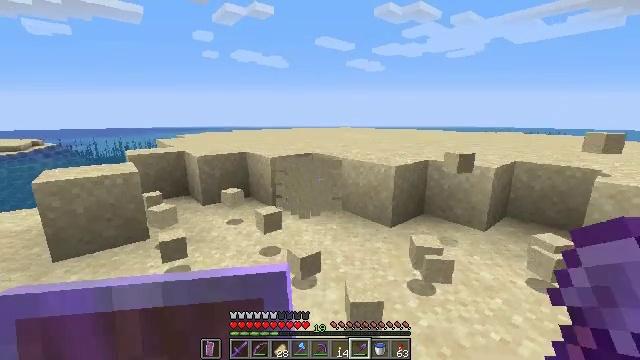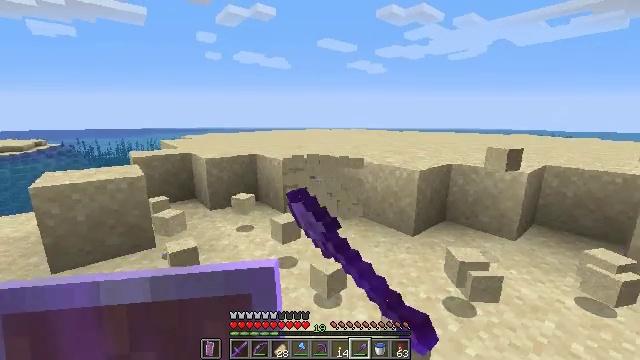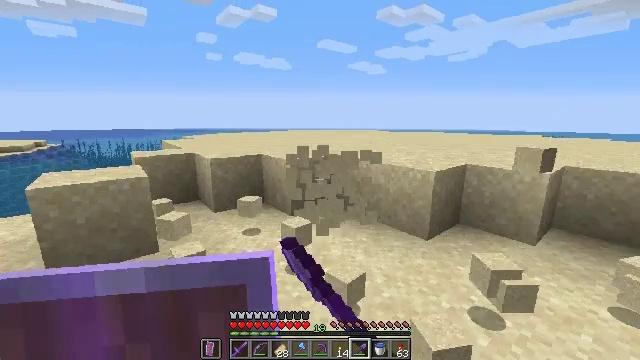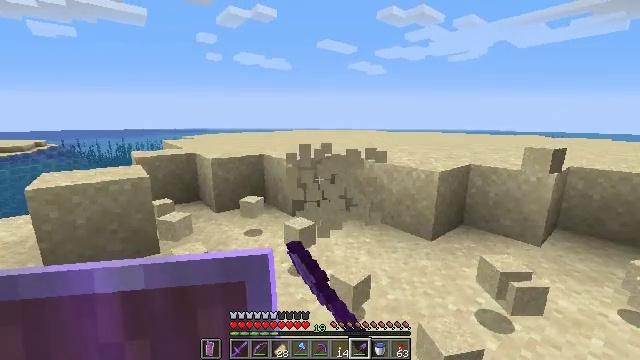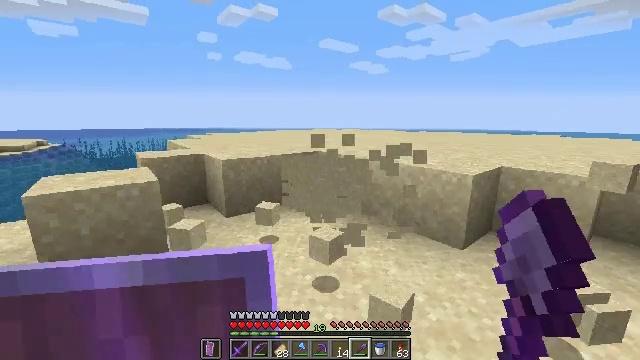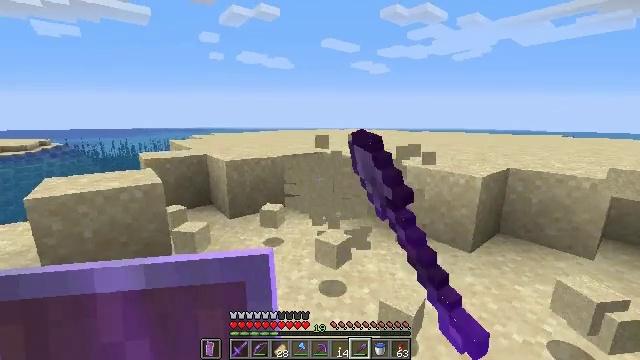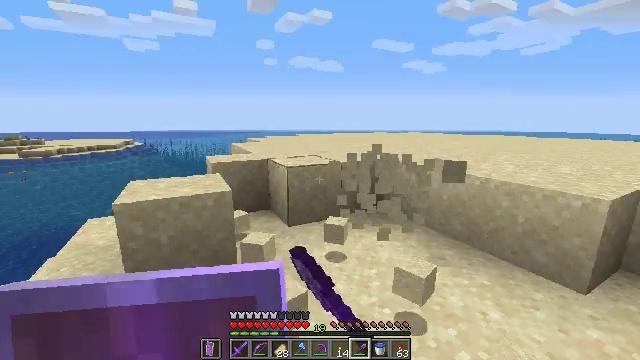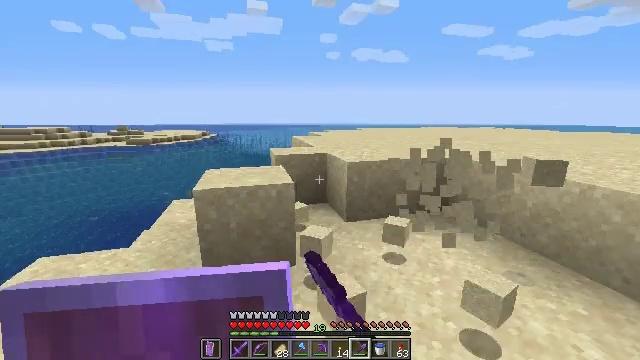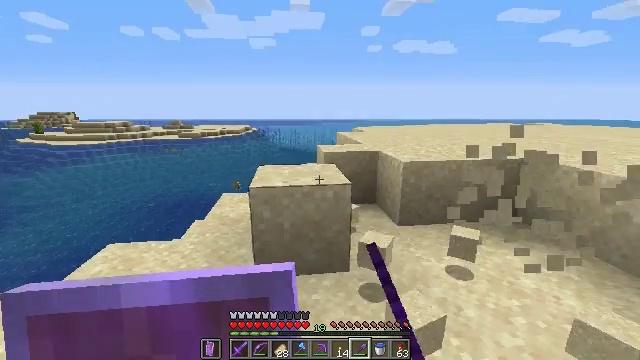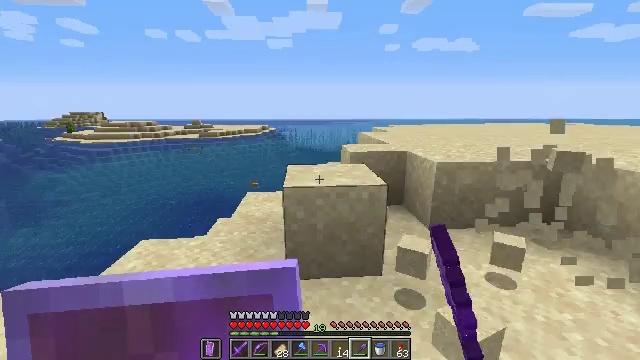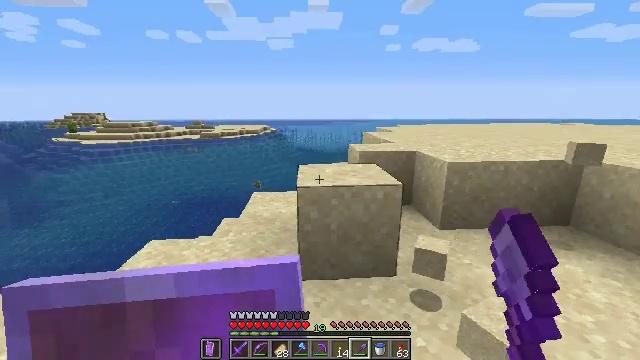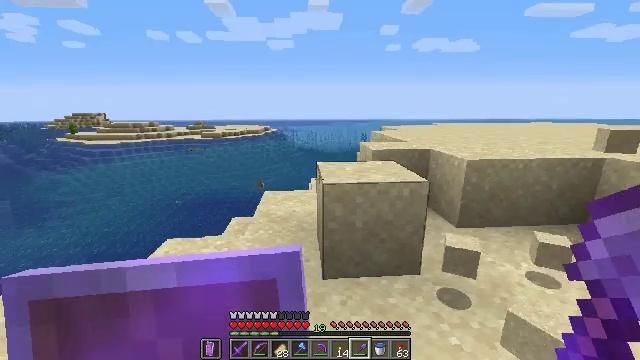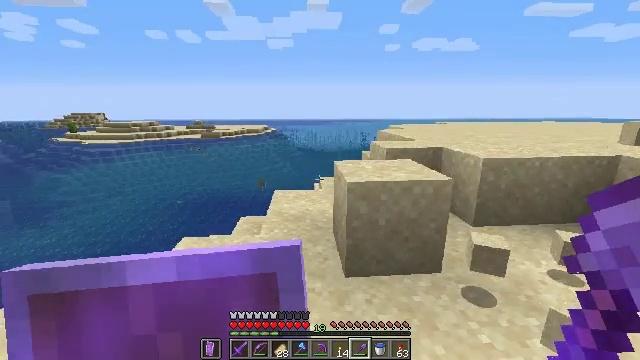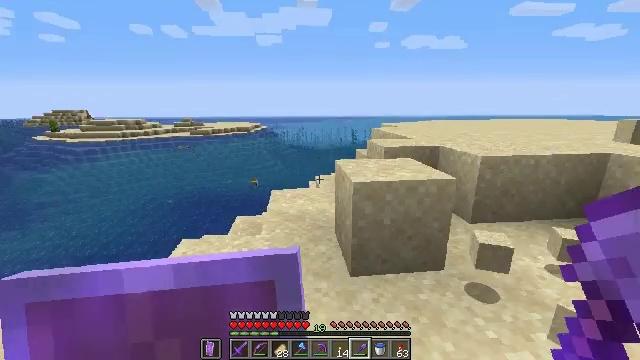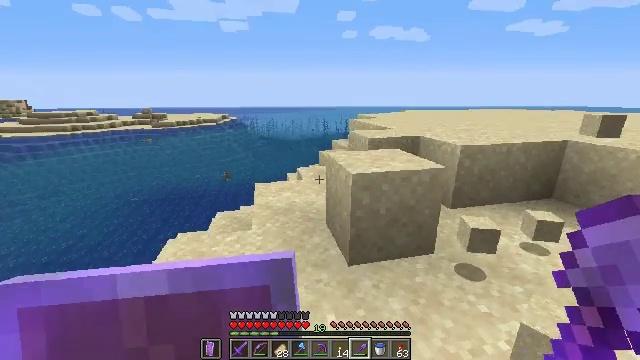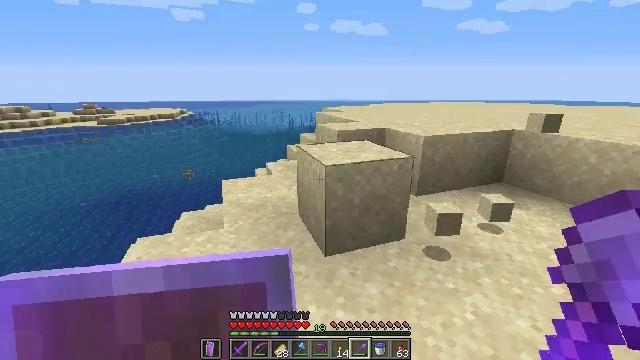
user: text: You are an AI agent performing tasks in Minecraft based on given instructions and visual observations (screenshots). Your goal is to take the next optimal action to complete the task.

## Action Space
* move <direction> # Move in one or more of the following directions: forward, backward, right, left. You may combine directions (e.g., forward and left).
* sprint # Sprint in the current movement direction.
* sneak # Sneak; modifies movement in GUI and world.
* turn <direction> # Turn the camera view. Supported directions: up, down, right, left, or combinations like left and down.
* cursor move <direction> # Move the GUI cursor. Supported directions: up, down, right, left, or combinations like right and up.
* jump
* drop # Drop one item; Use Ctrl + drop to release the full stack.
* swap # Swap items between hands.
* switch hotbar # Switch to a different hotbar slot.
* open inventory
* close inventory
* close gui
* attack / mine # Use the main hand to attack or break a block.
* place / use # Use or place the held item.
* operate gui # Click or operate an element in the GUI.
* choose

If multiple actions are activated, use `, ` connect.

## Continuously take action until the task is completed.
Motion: motion action
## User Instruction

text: Gather sand from the desert.
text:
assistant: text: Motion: move forward and move left, attack / mine
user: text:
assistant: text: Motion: move forward and move left, attack / mine
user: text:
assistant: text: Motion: move forward and move left, attack / mine
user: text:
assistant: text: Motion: move forward and move left, attack / mine
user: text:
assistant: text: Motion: move forward and move left
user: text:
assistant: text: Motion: move forward and move left, turn left
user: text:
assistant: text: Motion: move forward and move left, turn left and down
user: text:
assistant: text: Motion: move left, turn left and down
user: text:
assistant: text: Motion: move left, turn left
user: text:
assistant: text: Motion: move left
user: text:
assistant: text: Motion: move left
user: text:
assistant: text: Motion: move left
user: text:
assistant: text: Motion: move left, turn right
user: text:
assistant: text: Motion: turn right and down
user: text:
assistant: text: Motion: turn right and down
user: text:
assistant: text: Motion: turn right
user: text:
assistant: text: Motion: turn right
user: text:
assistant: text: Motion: turn right
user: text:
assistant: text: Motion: turn right
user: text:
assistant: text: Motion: no_op
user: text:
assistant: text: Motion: turn up
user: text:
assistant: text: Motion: no_op
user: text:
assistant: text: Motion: no_op
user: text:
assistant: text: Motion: move forward, attack / mine
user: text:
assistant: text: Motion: move forward, attack / mine
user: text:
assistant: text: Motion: move forward, attack / mine
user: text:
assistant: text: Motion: move forward, attack / mine
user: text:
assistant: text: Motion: move forward, attack / mine
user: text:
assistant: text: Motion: move forward, turn right and up, attack / mine
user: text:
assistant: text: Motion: move forward, attack / mine